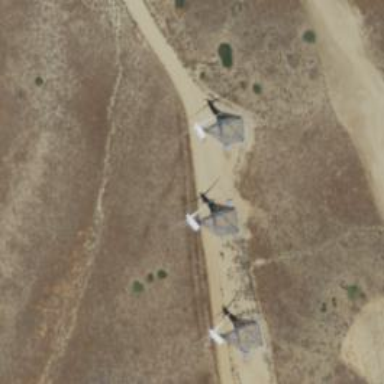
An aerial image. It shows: Wind power generator utilizing wind turbines.